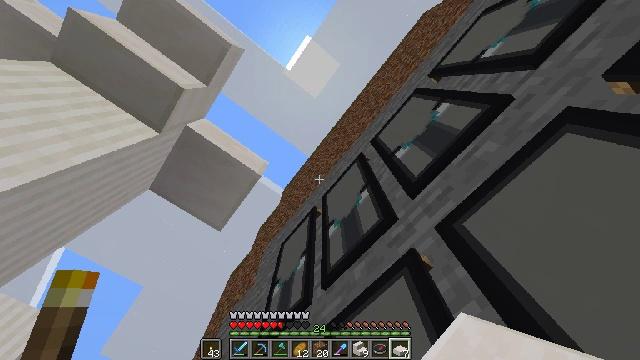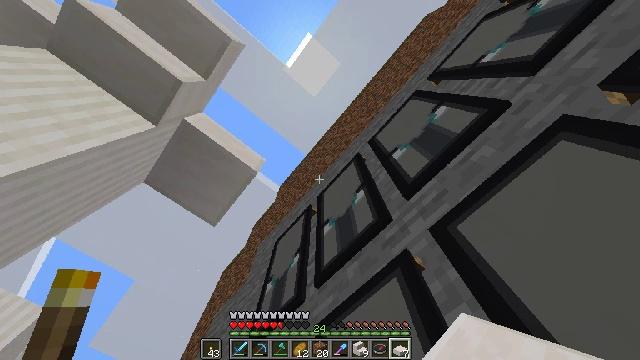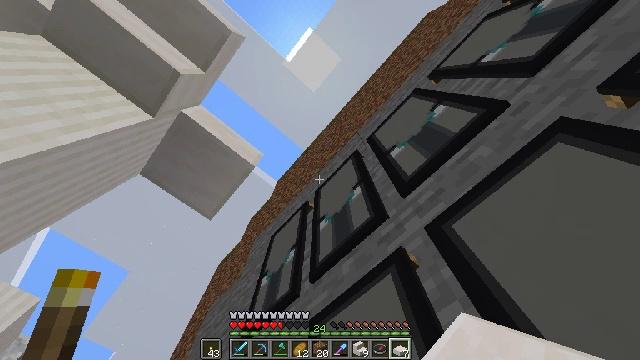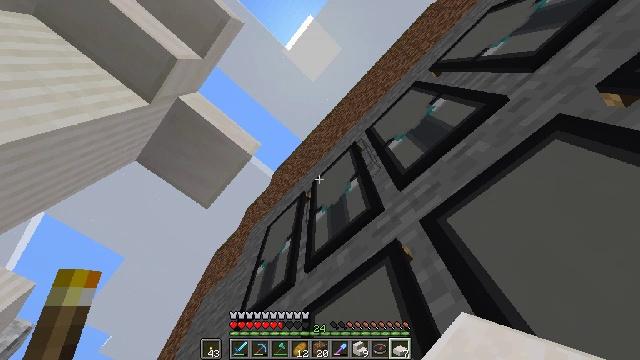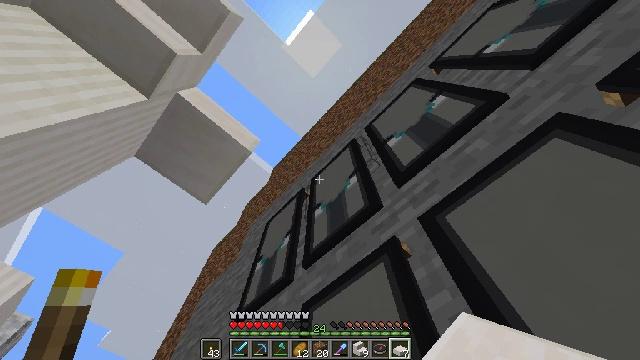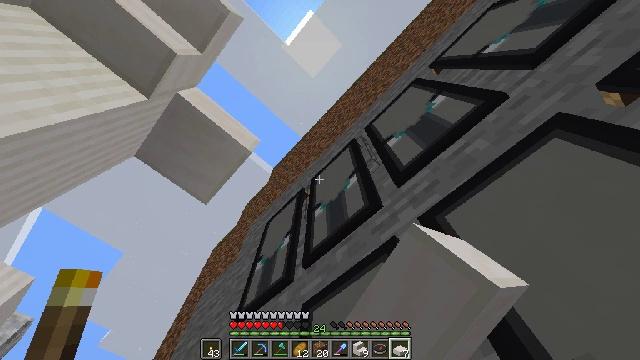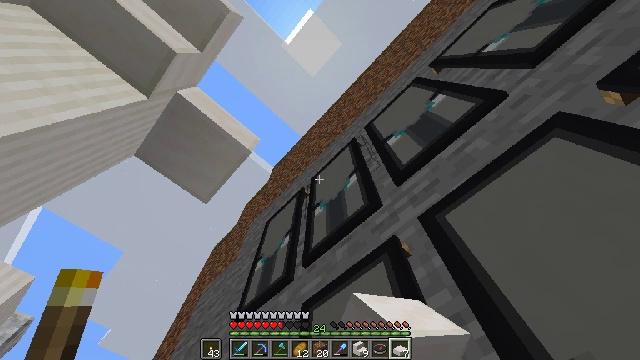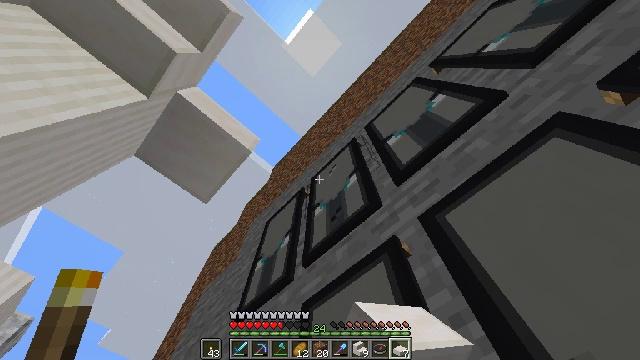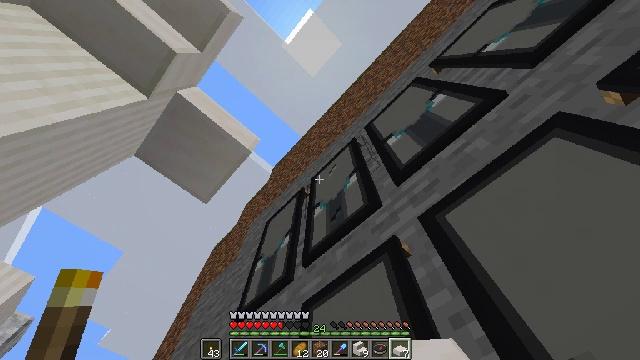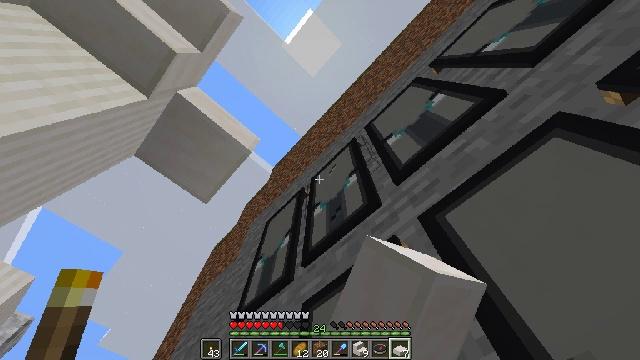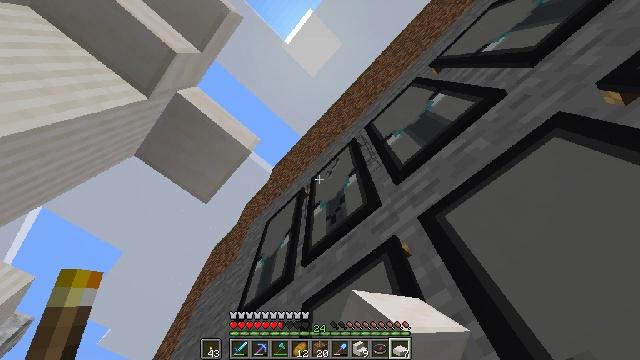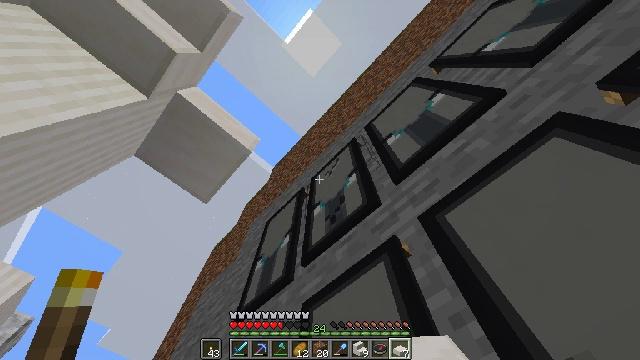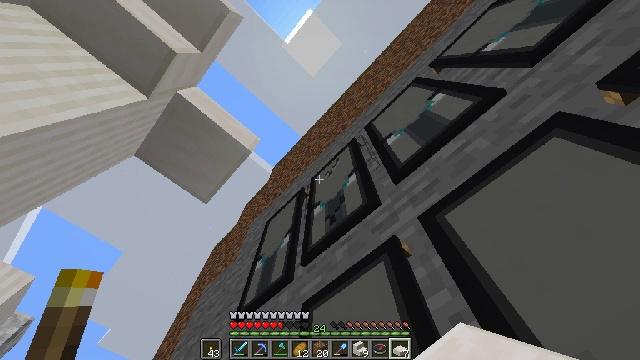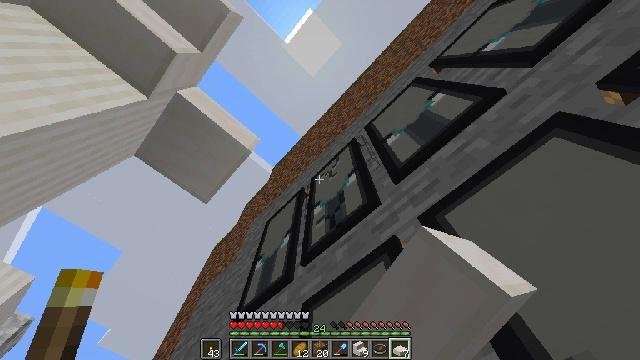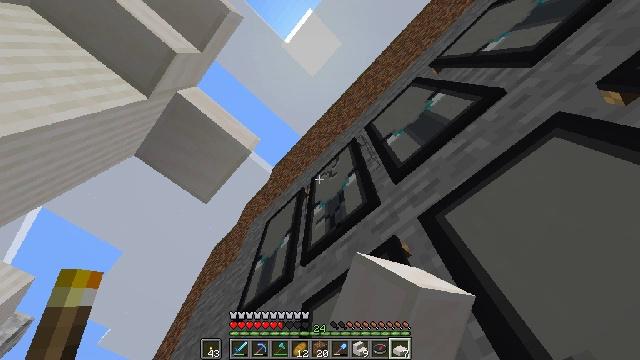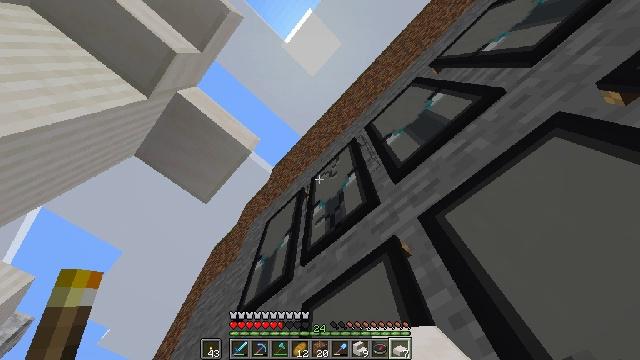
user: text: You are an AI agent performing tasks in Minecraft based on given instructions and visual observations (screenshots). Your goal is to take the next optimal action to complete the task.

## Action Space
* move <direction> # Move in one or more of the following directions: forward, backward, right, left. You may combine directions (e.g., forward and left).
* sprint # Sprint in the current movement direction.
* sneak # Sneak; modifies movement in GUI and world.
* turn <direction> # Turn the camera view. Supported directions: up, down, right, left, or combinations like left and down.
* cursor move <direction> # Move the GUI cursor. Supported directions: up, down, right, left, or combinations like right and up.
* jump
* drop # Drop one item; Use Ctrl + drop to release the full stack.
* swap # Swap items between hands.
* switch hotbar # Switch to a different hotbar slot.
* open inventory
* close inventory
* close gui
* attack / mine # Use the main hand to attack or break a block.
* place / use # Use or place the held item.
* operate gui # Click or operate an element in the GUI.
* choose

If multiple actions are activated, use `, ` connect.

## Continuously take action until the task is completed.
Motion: motion action
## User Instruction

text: Break the white wall banner.
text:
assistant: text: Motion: turn right
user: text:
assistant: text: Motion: turn right
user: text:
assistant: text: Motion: turn right and down
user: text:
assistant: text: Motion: attack / mine
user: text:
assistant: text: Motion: attack / mine
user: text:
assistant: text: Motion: attack / mine
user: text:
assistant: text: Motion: attack / mine
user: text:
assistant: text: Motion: attack / mine
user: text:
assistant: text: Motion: attack / mine
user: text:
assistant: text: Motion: attack / mine
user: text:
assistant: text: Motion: attack / mine
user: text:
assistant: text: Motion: attack / mine
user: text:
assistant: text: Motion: attack / mine
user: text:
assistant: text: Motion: attack / mine
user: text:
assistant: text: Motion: attack / mine
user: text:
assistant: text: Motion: attack / mine
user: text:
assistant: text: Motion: attack / mine
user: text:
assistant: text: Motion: attack / mine
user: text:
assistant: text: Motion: attack / mine
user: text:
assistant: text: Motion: no_op
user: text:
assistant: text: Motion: no_op
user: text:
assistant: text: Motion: no_op
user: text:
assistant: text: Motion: no_op
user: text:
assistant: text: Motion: no_op
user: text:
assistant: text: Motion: no_op
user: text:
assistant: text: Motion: no_op
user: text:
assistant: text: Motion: no_op
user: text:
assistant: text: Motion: no_op
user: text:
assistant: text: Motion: switch to hotbar 3
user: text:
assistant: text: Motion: switch to hotbar 3